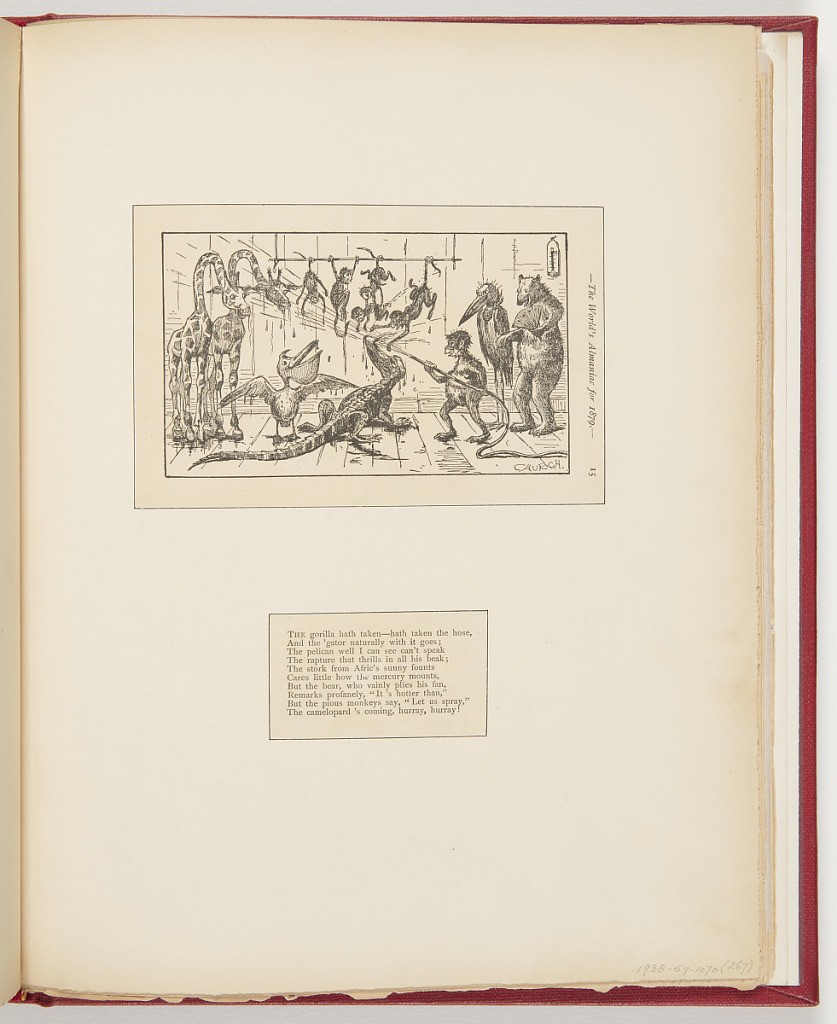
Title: "The gorilla hath taken—hath taken the hose," Illustration for and excerpt from The World's Almaniac for 1879: A Compendium of Useless and Interesting Information (p. 14, 15)
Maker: Frederick Stuart Church, American, 1842–1924
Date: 1878
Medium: Printed in black ink on paper
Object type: Ephemera
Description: Illustration for and excerpt from The World's Almaniac. The illustration shows a monkey spraying a hose at two giraffes. The poem below describes the scene.